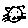
Label: cat